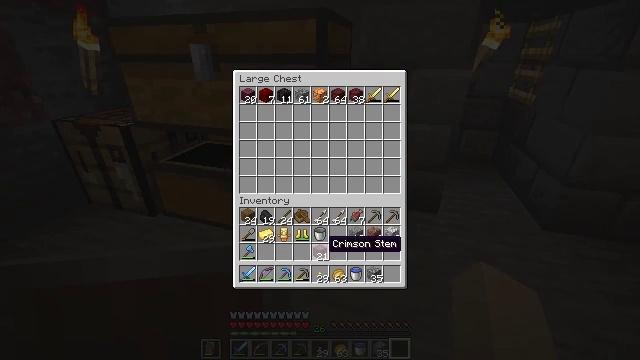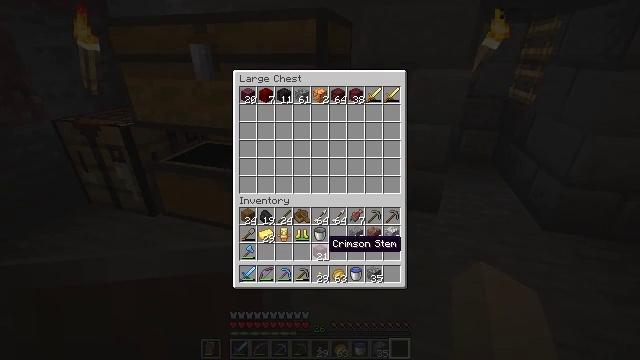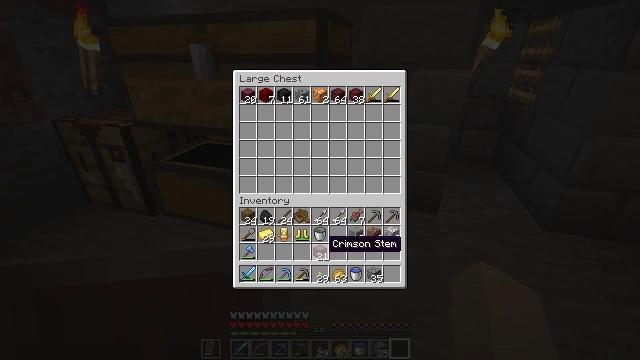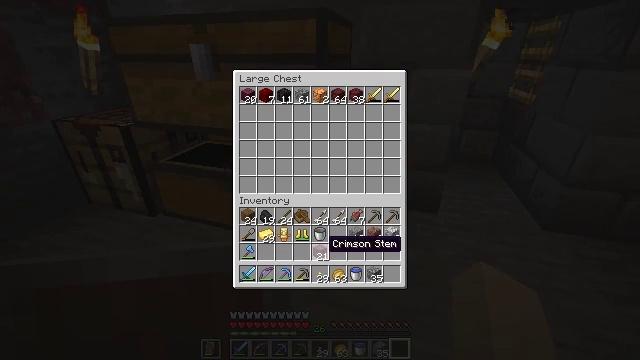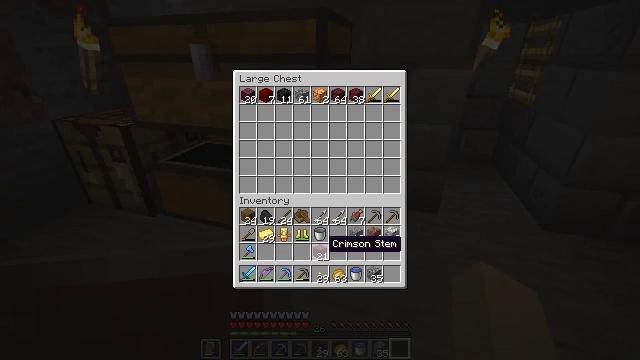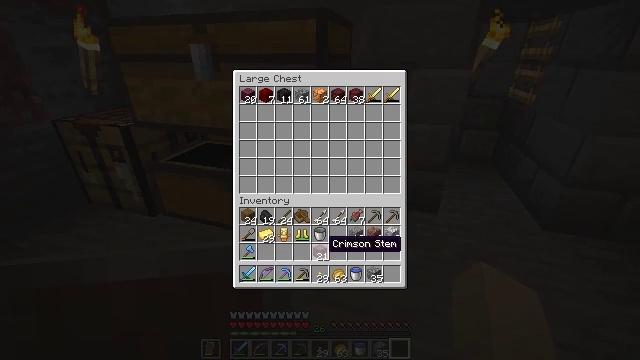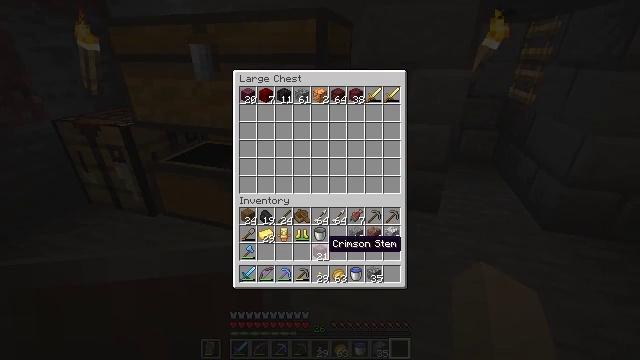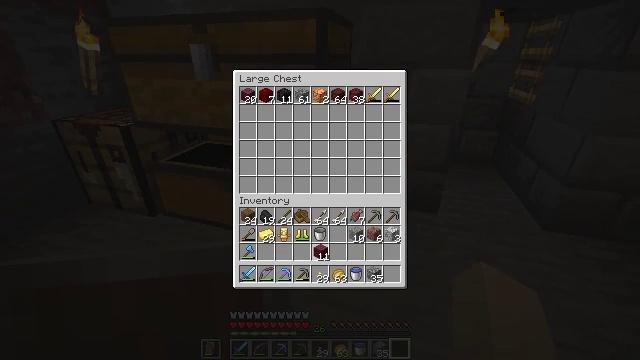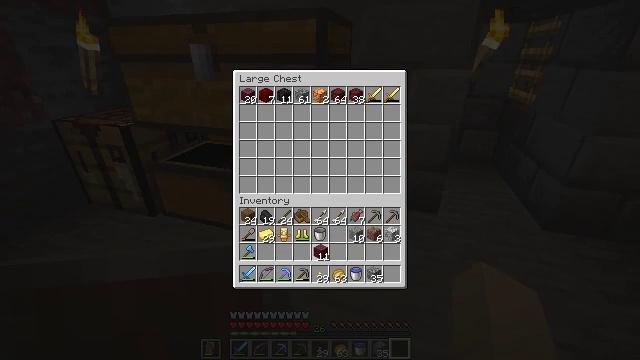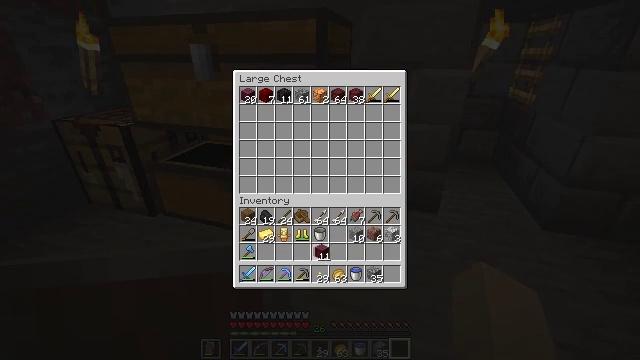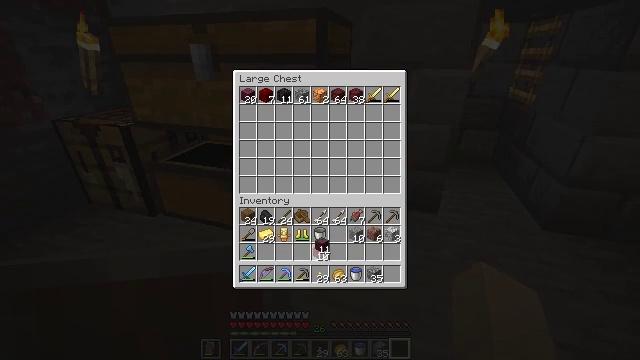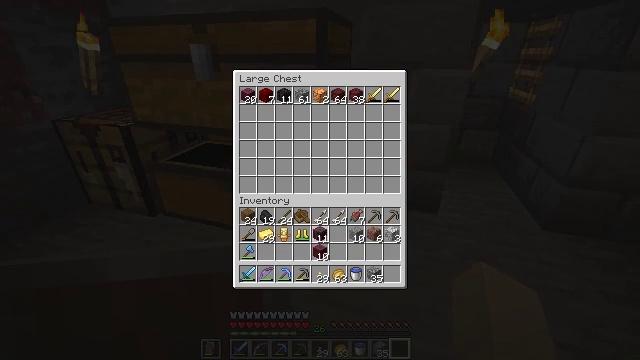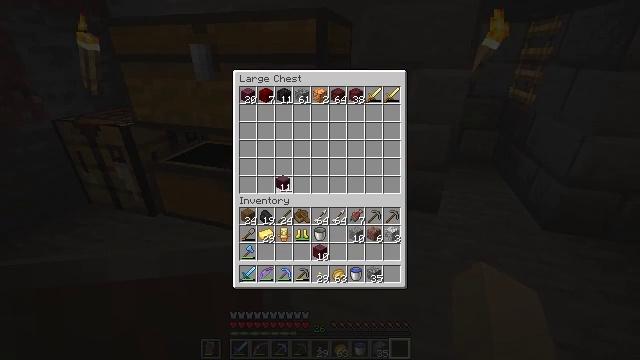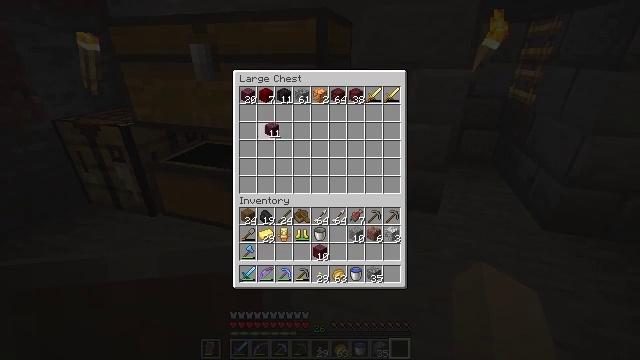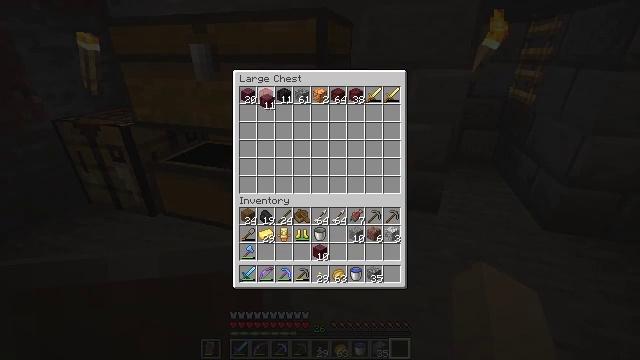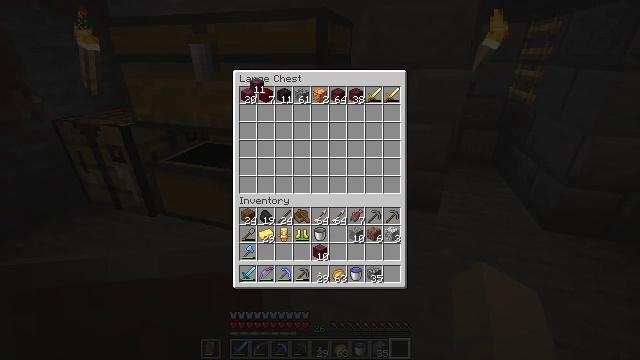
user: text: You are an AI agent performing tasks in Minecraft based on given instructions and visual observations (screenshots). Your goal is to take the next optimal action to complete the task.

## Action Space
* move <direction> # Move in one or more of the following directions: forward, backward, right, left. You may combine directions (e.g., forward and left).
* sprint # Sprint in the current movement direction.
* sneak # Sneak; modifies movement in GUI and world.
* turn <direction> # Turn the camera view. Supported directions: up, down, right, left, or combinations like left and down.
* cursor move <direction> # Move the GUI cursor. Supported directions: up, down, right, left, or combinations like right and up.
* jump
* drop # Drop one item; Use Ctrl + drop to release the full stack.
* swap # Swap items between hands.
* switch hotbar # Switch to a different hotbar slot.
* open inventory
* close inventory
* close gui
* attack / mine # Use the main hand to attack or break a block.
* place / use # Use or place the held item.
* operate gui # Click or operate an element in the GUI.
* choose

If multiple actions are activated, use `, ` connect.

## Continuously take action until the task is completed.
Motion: motion action
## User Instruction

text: Turn crimson stems into crimson planks in your inventory.
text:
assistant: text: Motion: no_op
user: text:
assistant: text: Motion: no_op
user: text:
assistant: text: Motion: no_op
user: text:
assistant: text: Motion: no_op
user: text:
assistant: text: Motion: no_op
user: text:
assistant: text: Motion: no_op
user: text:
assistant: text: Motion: choose
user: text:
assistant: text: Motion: choose
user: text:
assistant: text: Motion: no_op
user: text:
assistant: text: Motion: cursor move up
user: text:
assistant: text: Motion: cursor move up
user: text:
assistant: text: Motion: cursor move left and up
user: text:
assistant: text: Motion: cursor move left and up
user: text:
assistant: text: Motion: cursor move up
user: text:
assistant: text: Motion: cursor move left and up
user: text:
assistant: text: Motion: cursor move left
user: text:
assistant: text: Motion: no_op
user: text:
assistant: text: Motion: cursor move down
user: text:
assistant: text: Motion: no_op
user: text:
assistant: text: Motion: no_op
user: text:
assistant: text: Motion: no_op
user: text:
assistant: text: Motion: cursor move right and down
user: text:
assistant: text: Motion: cursor move right and down
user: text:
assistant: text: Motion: cursor move down
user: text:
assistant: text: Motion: cursor move down
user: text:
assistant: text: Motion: no_op
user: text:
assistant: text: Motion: no_op
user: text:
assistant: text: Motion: no_op
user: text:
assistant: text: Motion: no_op
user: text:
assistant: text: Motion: no_op